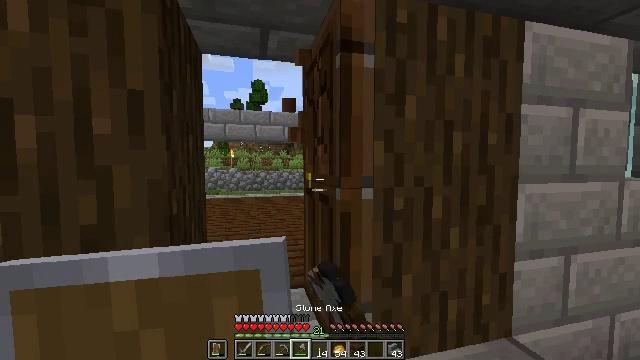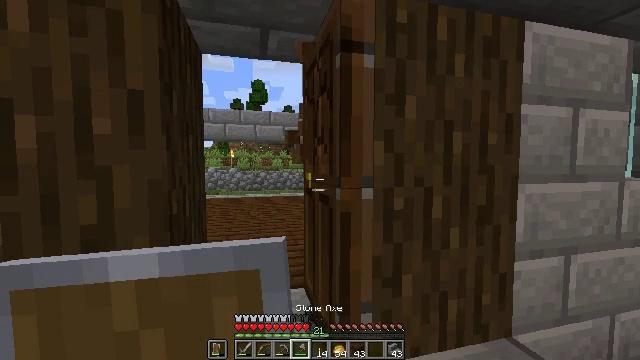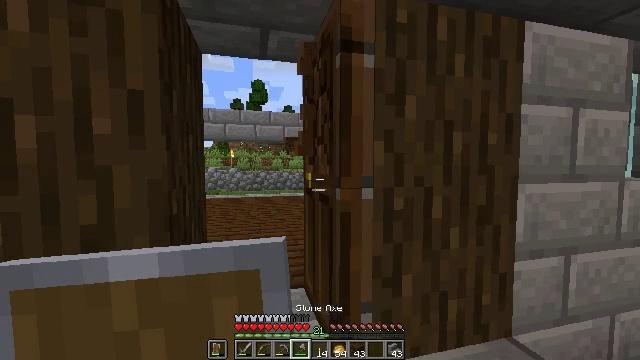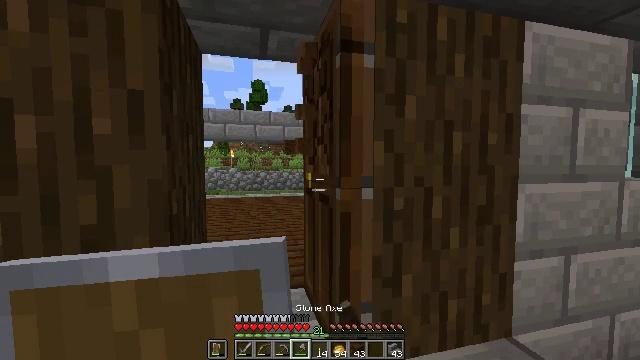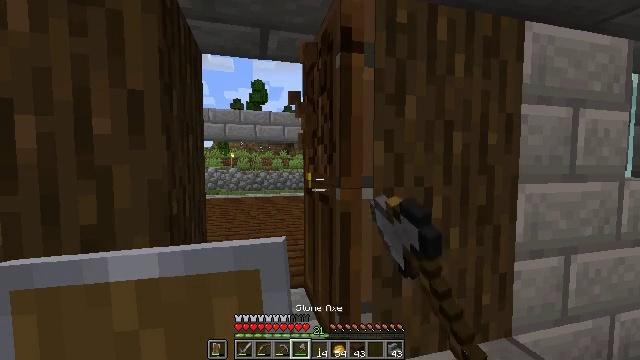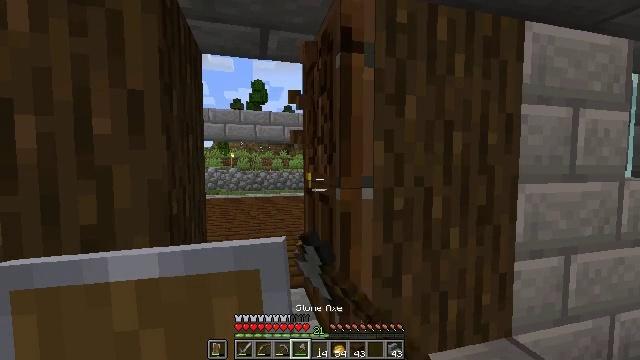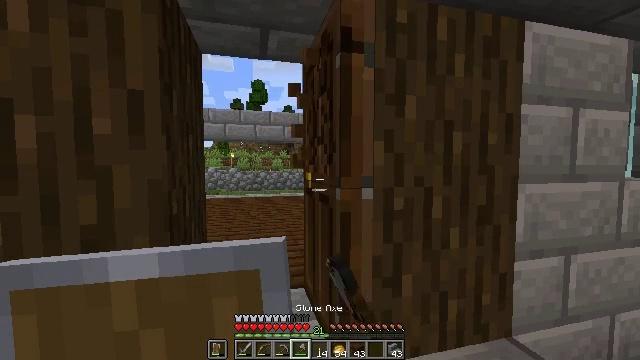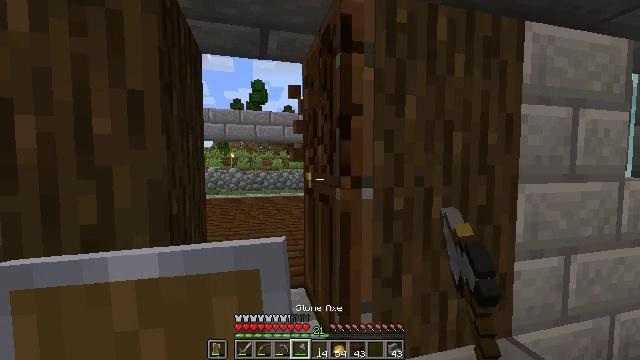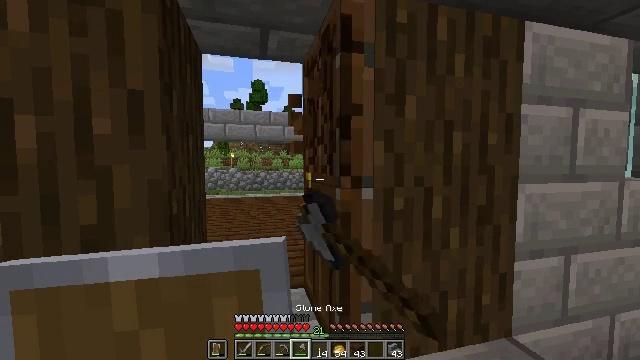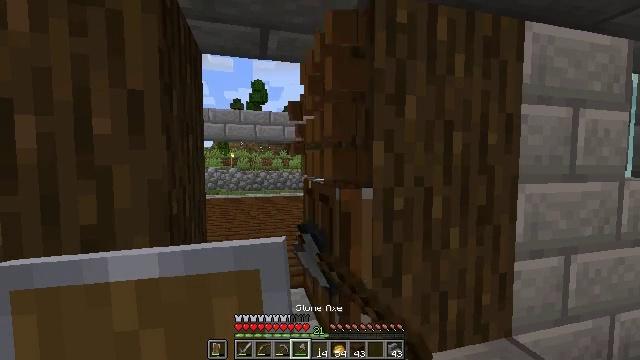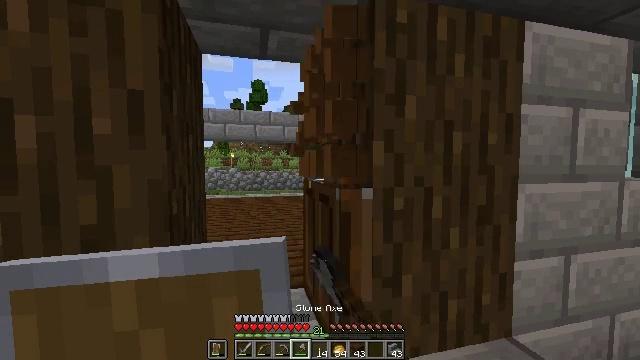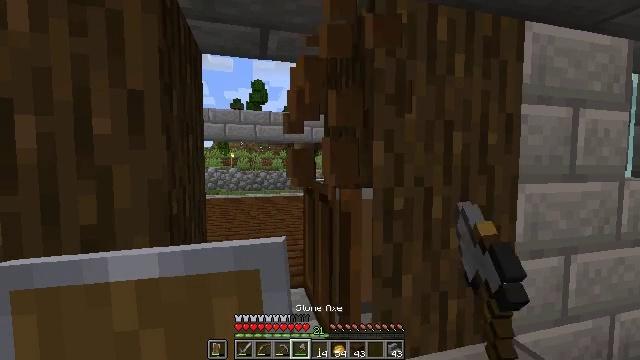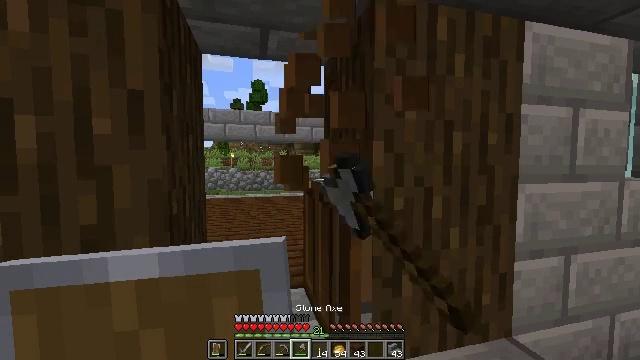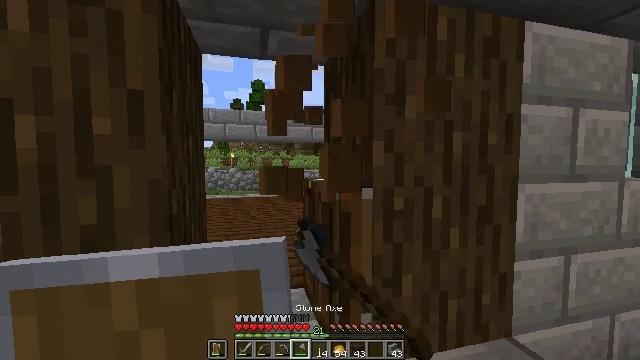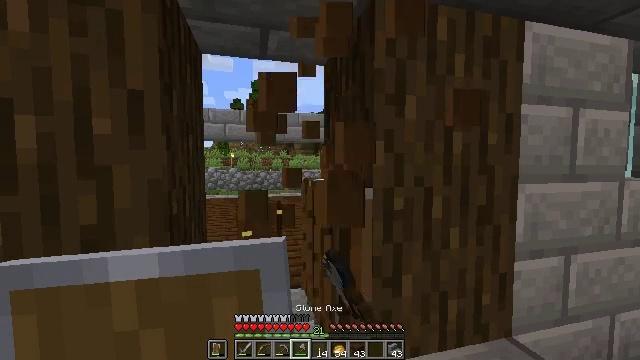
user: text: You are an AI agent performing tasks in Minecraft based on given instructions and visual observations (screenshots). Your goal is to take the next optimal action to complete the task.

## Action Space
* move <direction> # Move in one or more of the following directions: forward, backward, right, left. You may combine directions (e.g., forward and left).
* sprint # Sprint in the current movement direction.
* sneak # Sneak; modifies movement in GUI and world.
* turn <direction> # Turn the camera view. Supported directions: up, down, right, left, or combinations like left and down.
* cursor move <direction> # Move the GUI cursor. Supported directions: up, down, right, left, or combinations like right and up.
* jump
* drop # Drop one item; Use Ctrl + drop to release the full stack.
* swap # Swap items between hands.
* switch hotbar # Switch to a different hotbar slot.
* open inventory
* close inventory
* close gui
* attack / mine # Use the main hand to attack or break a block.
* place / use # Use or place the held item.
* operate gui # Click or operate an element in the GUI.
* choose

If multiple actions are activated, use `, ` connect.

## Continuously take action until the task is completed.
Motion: motion action
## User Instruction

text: Mine the dark oak door to remove it.
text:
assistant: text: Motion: attack / mine
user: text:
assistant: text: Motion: attack / mine
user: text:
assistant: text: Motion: attack / mine
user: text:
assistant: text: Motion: attack / mine
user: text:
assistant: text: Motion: attack / mine
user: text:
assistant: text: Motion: attack / mine
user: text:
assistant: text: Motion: attack / mine
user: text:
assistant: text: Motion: attack / mine
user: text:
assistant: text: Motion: attack / mine
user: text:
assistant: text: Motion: attack / mine
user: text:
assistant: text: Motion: attack / mine
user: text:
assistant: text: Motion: attack / mine
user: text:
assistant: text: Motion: attack / mine
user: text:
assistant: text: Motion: attack / mine
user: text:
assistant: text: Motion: no_op